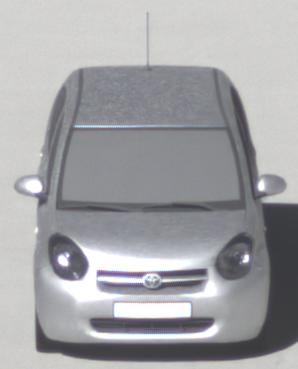
Make: Toyota
Model: Passo
Detailed model: Toyota Passo X Yururi
Model produced from: 2010
Model produced until: 2016
Doors: 5
Color: white
Road condition: dry road
Daytime: morning or afternoon
Contrast: high contrast